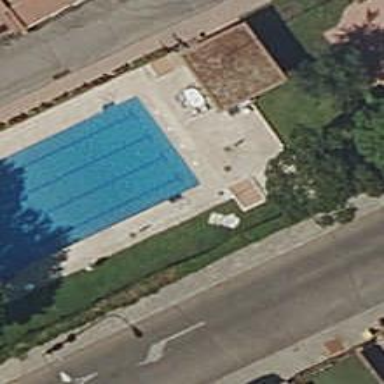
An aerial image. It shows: Swimming pool located in leisure land.